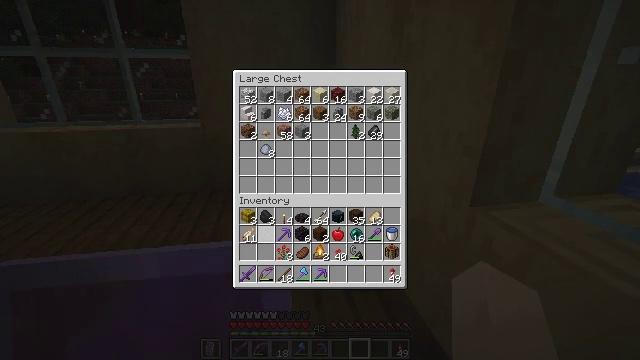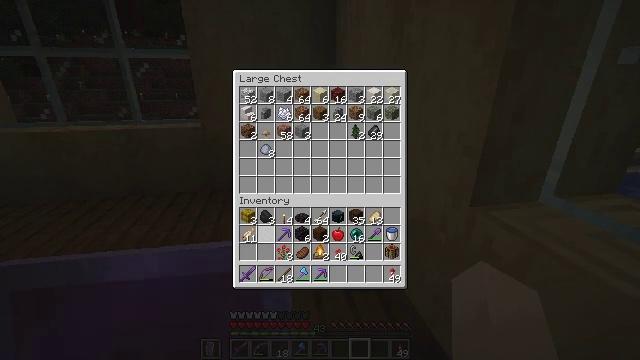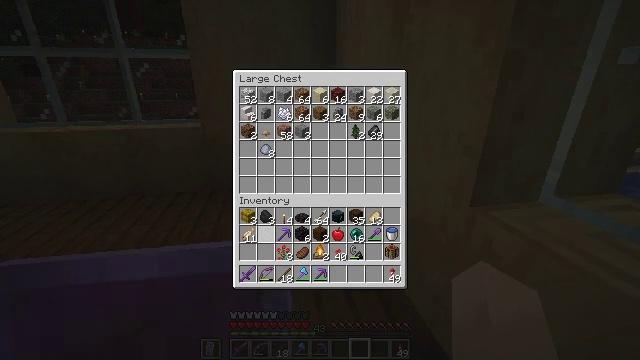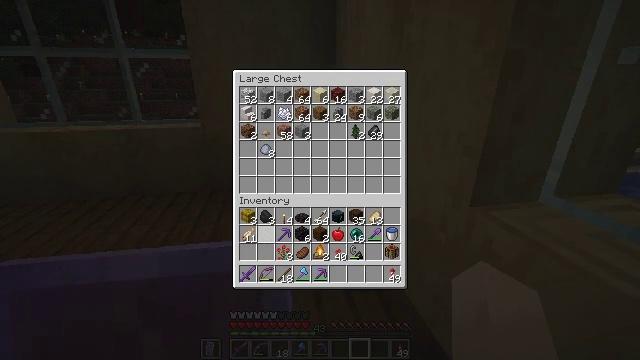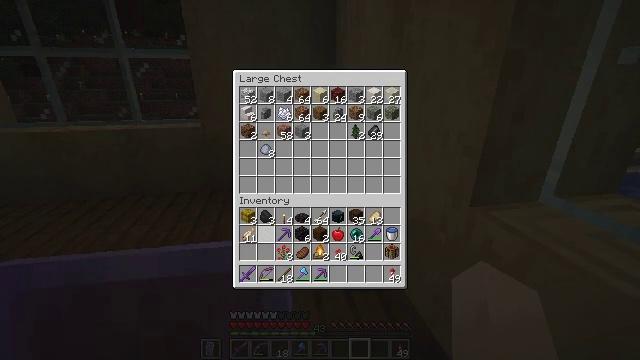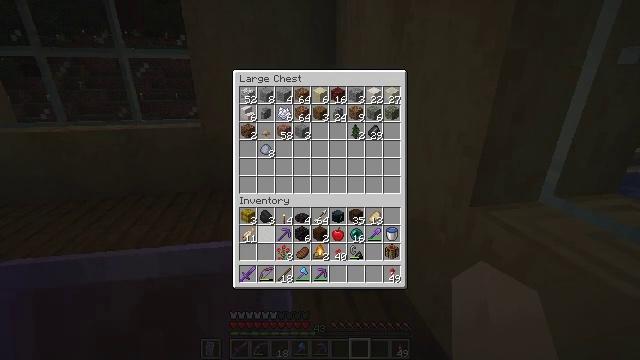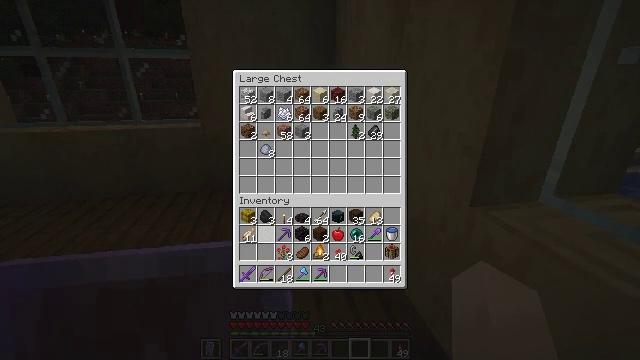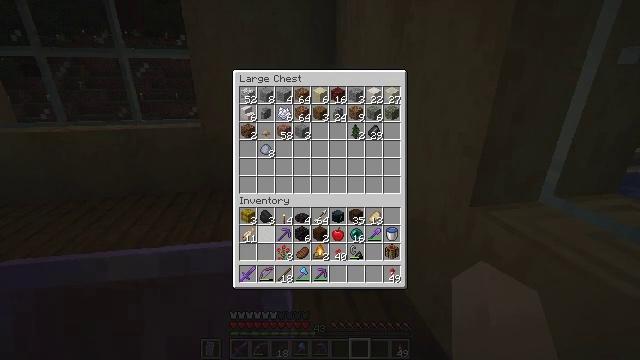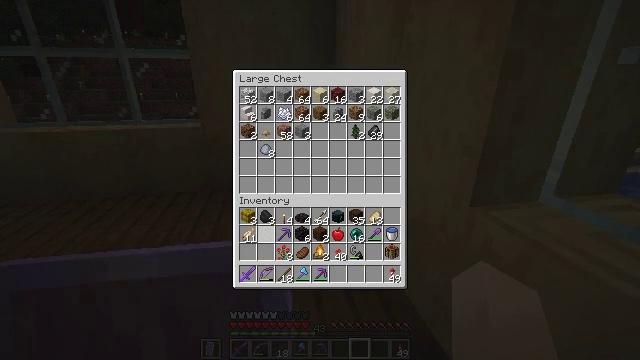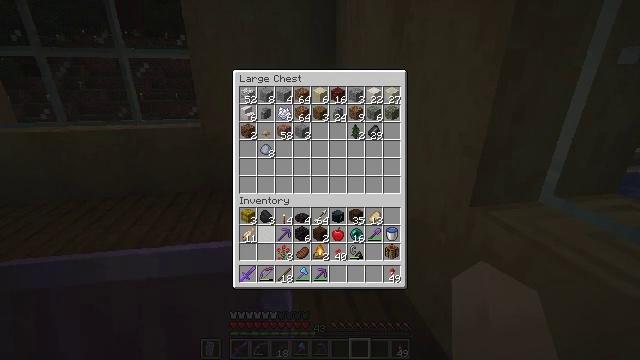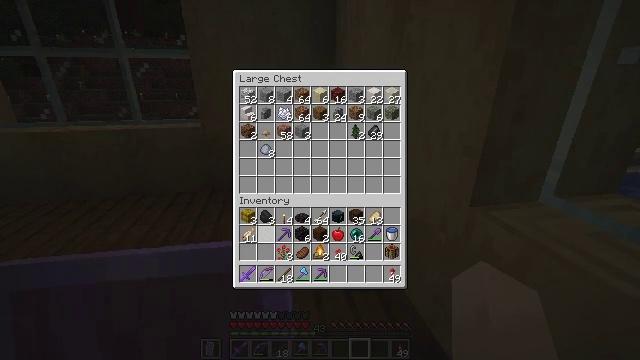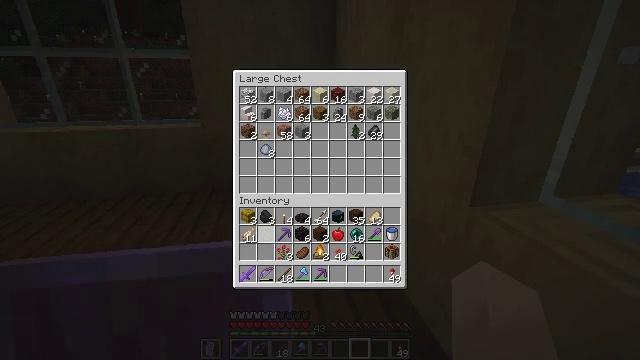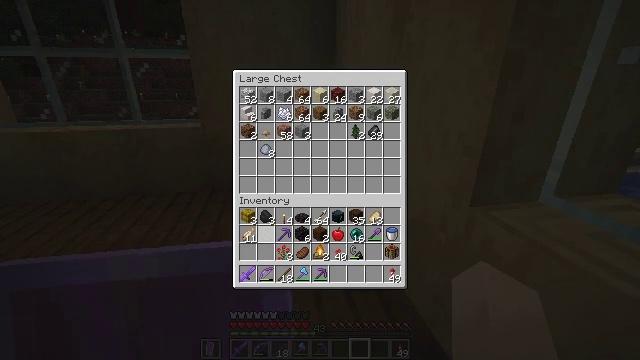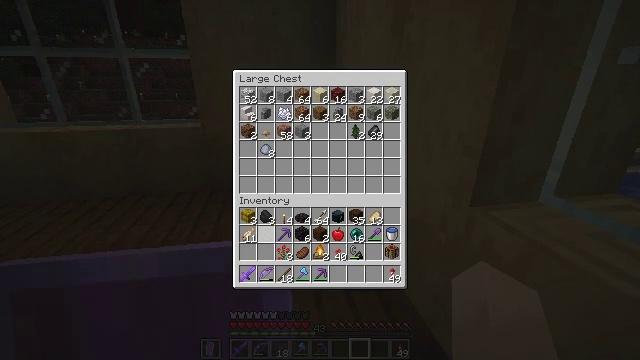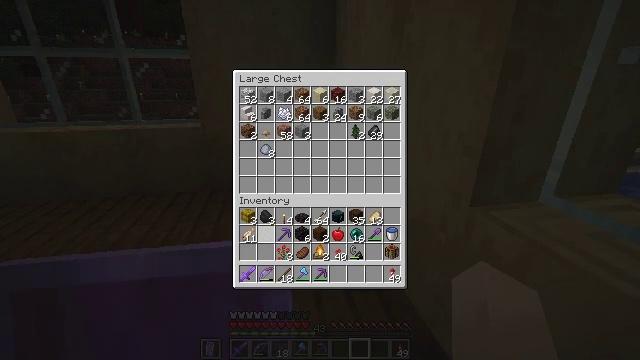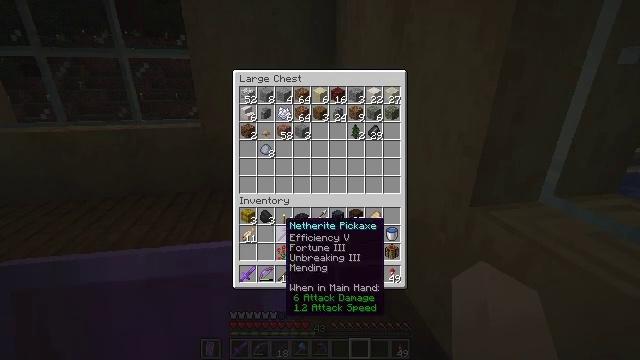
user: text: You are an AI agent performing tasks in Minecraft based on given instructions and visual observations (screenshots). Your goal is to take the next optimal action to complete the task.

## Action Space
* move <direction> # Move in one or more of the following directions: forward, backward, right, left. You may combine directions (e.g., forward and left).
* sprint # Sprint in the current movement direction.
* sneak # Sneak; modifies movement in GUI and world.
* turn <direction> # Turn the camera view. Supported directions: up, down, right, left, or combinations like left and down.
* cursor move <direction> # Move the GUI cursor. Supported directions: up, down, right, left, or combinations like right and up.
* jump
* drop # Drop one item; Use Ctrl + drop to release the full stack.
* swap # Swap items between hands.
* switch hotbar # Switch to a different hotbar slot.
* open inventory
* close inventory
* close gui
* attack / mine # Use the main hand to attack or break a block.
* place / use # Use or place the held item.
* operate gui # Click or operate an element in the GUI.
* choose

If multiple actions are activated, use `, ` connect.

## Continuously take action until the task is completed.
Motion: motion action
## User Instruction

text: Harvest the sea lantern from its structure.
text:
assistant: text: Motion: sneak
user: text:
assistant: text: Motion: sneak
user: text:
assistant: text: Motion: sneak
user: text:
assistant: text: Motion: sneak
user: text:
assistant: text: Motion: sneak
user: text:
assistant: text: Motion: no_op
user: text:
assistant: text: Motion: no_op
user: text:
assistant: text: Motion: no_op
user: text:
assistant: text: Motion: no_op
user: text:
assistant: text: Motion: no_op
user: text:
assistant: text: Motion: no_op
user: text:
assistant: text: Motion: no_op
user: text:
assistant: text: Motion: no_op
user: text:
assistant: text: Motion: no_op
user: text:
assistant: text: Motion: turn right
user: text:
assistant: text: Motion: turn right
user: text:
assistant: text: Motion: no_op
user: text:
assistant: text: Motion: no_op
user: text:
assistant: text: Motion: no_op
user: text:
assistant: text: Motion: no_op
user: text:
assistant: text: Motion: turn right
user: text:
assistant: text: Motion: no_op
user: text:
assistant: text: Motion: no_op
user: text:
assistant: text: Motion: no_op
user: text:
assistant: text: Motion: no_op
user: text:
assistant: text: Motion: no_op
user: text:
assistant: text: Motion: no_op
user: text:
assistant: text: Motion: no_op
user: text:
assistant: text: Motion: no_op
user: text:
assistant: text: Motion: no_op